Question: Could you please explain why the Output window does not print the "xxxxx" part of the string?
Looks like I'm missing some basic understanding about something...?
I'm sending string messages over TcpClient, and when building the strings, I don't add any special characters on the sender side, and neither on the receiver side. Is this part of the problem?
<URL>

---
I'm building my strings at the sender side like this:
'''
Private Sub SendData(ByVal stringArray As String())
SendData(GetMessageString(stringArray))
End Sub
Public Function GetMessageString(ByVal array As String()) As String
Dim str As String = ""
For i = 0 To array.Length - 1
str = str & array(i)
If i < array.Length - 1 Then
str = str & "|"
End If
Next
Return str
End Function
'''
And on receiving side, the variable is built:
'''
client.GetStream.BeginRead(readBodyBuffer, 0, MESSAGE_BODY_LENGTH, New AsyncCallback(AddressOf ReadBody), Nothing)
...
Private Sub ReadBody(ByVal aread As IAsyncResult)
BytesRead = client.GetStream.EndRead(aread)
...
' Read (add) into buffer
messagePart = Encoding.ASCII.GetString(readBodyBuffer)
messagePart = messagePart & "xxxxx"
'''
---
My simple mistake was wrong use of Redim of the byte array:
(parameter 10 gives 11 elements)
Wrong:
'''
ReDim readBodyBuffer(MESSAGE_BODY_LENGTH)
'''
Correct:
'''
ReDim readBodyBuffer(MESSAGE_BODY_LENGTH - 1)
'''
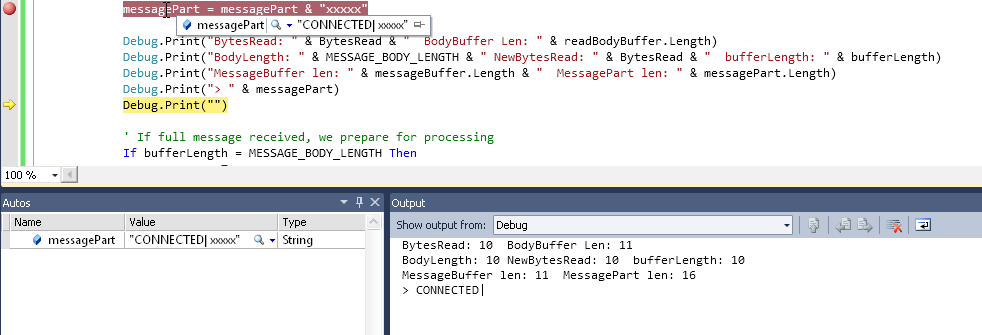
Answer: I believe it is somehow related to non-printable characters. For example this C# code:
'''
string message = "Hello Hello2";
Debug.Print(message);
'''
Here I have a string with null character at the end. In debug visualizer it displays in the same way as I created this string - '"Hello Hello2"'. But in output window it doesn't display '' and even truncates 'Hello 2'. So I think it relates to your issue though I couldn't reproduce it completely. Check your 'messagePart.Length'.
Ok, so after going through all these comments here and in another answer I think that the issue is caused by incorrect usage of 'readBodyBuffer'. It depends on how you allocate this buffer, but I expect that you're simply creating a new byte array with fixed (11) length. Then you're ignoring the number of bytes which were actually received (10) and converting string from that array using ASCII encoding. The fact that 'BytesRead' less than allocated buffer size causes the fact that last byte in array is zero. You should use 'Encoding.ASCII.GetString' method which accepts 'length' argument so you won't receive '' in result string:
'''
messagePart = Encoding.ASCII.GetString(readBodyBuffer, 0, ReadBytes)
'''